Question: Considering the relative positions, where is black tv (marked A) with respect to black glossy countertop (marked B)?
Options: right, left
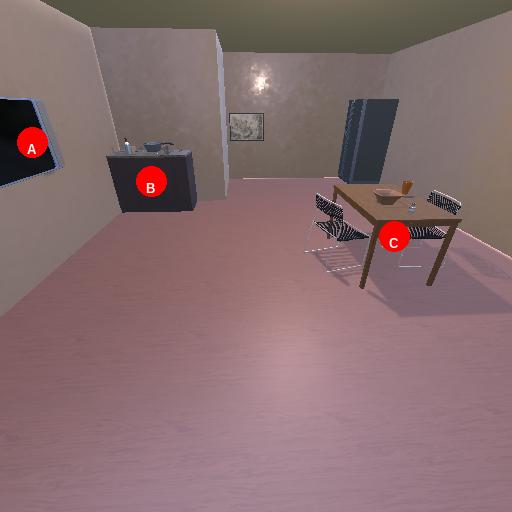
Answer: right